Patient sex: M
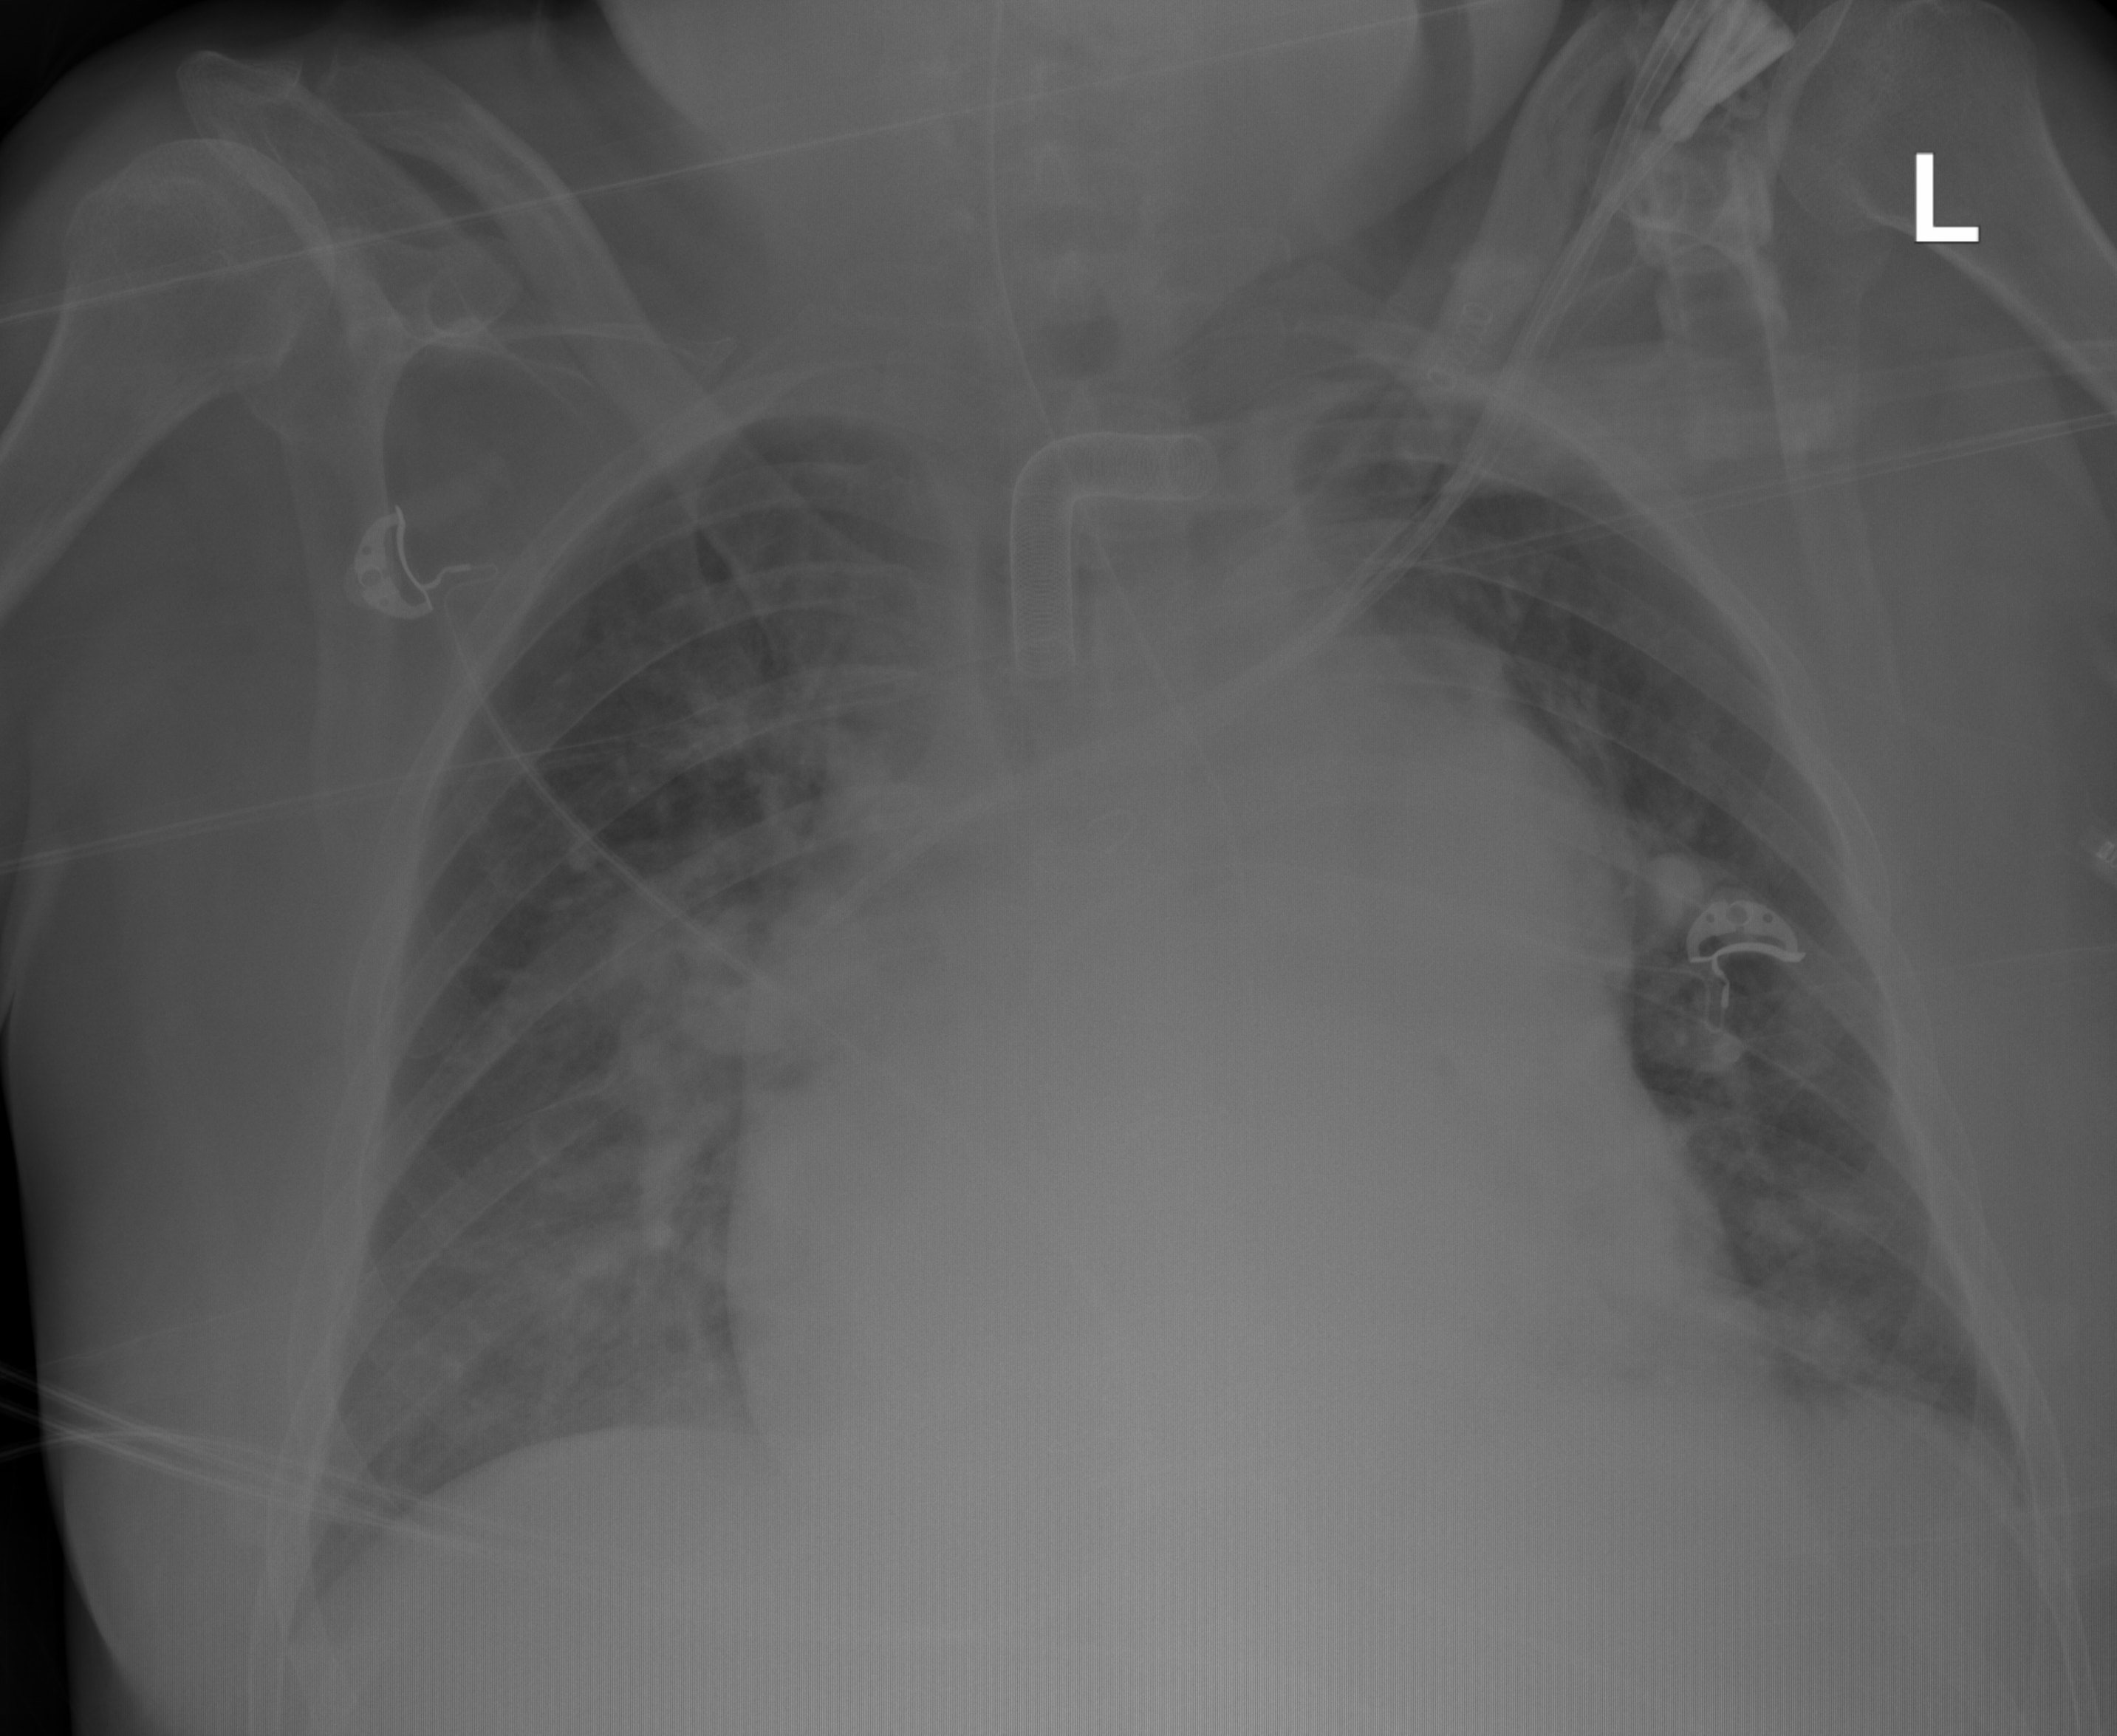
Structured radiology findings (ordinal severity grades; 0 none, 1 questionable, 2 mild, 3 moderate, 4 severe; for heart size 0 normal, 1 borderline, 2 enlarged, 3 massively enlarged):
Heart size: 2
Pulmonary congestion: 2
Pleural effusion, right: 0
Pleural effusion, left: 0
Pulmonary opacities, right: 0
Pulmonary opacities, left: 0
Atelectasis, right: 2
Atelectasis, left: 0